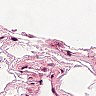
Metastatic tissue present: no